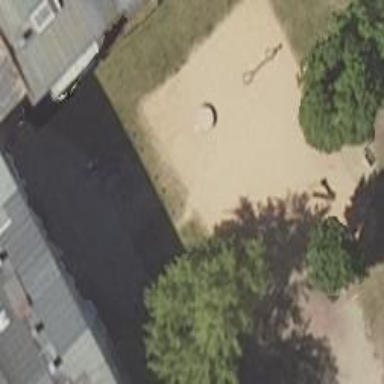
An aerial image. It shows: Playground area for leisure land.